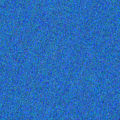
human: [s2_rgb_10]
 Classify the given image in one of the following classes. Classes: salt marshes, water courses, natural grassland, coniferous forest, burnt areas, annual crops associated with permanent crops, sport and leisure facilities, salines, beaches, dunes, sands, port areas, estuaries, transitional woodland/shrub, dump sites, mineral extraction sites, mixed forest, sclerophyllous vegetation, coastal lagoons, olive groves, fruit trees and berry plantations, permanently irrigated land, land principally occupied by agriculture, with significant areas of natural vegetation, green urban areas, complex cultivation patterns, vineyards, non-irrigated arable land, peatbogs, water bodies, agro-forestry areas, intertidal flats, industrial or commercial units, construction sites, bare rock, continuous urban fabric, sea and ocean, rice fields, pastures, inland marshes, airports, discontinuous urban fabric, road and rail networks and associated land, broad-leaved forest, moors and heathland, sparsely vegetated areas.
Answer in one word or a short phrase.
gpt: sea and ocean